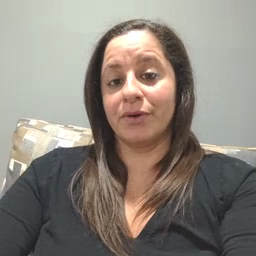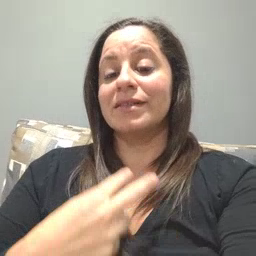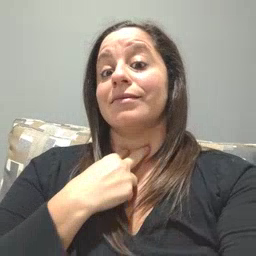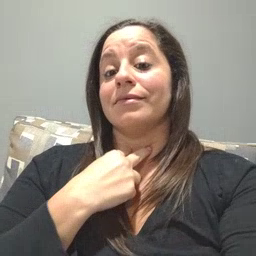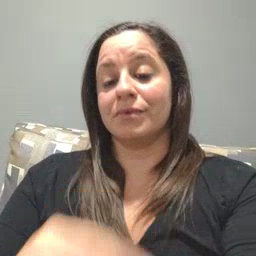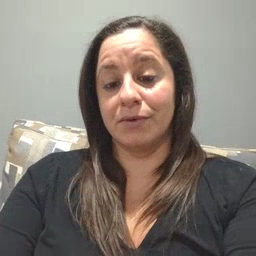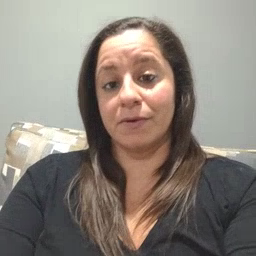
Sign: stuck